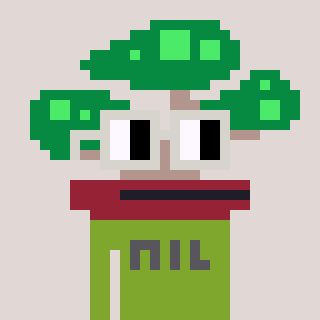
a pixel art character with square light gray glasses, a bonsai-shaped head and a slimegreen-colored body on a warm background